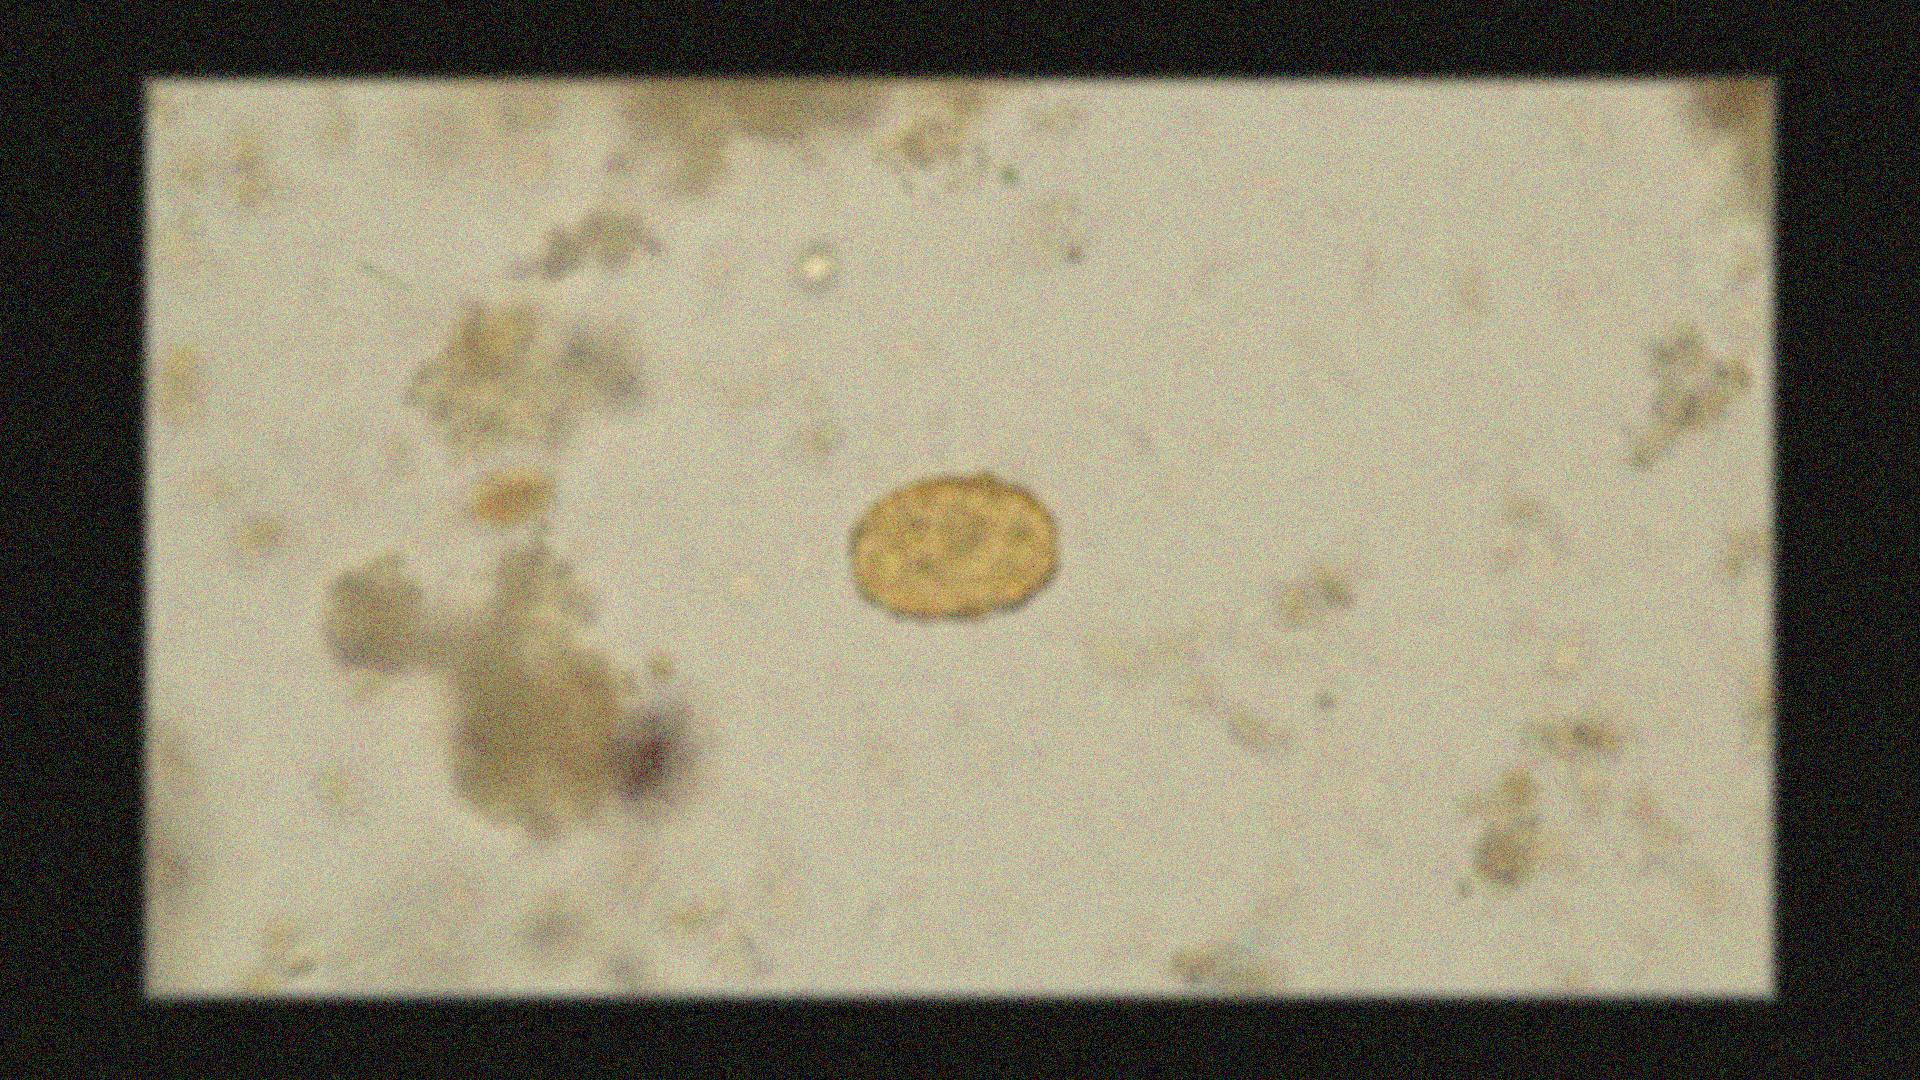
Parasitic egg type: Ascaris lumbricoides